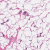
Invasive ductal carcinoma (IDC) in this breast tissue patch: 0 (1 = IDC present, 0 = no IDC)